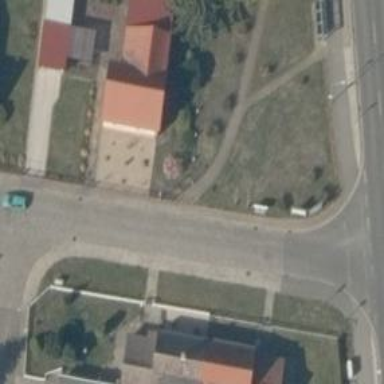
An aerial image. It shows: Residential road.